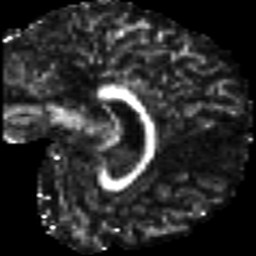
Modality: FA
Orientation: sagittal
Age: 28
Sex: male
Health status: healthy
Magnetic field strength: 3 T
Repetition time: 8.4 s
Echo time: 0.0926 s